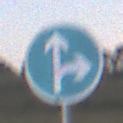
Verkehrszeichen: VorgeschriebeneFahrtrichtungGeradeausOderRechts
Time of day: SunriseSunset
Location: Outdoor (RoadRail)
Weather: PartlyCloudy
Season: NotSpecified
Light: Natural